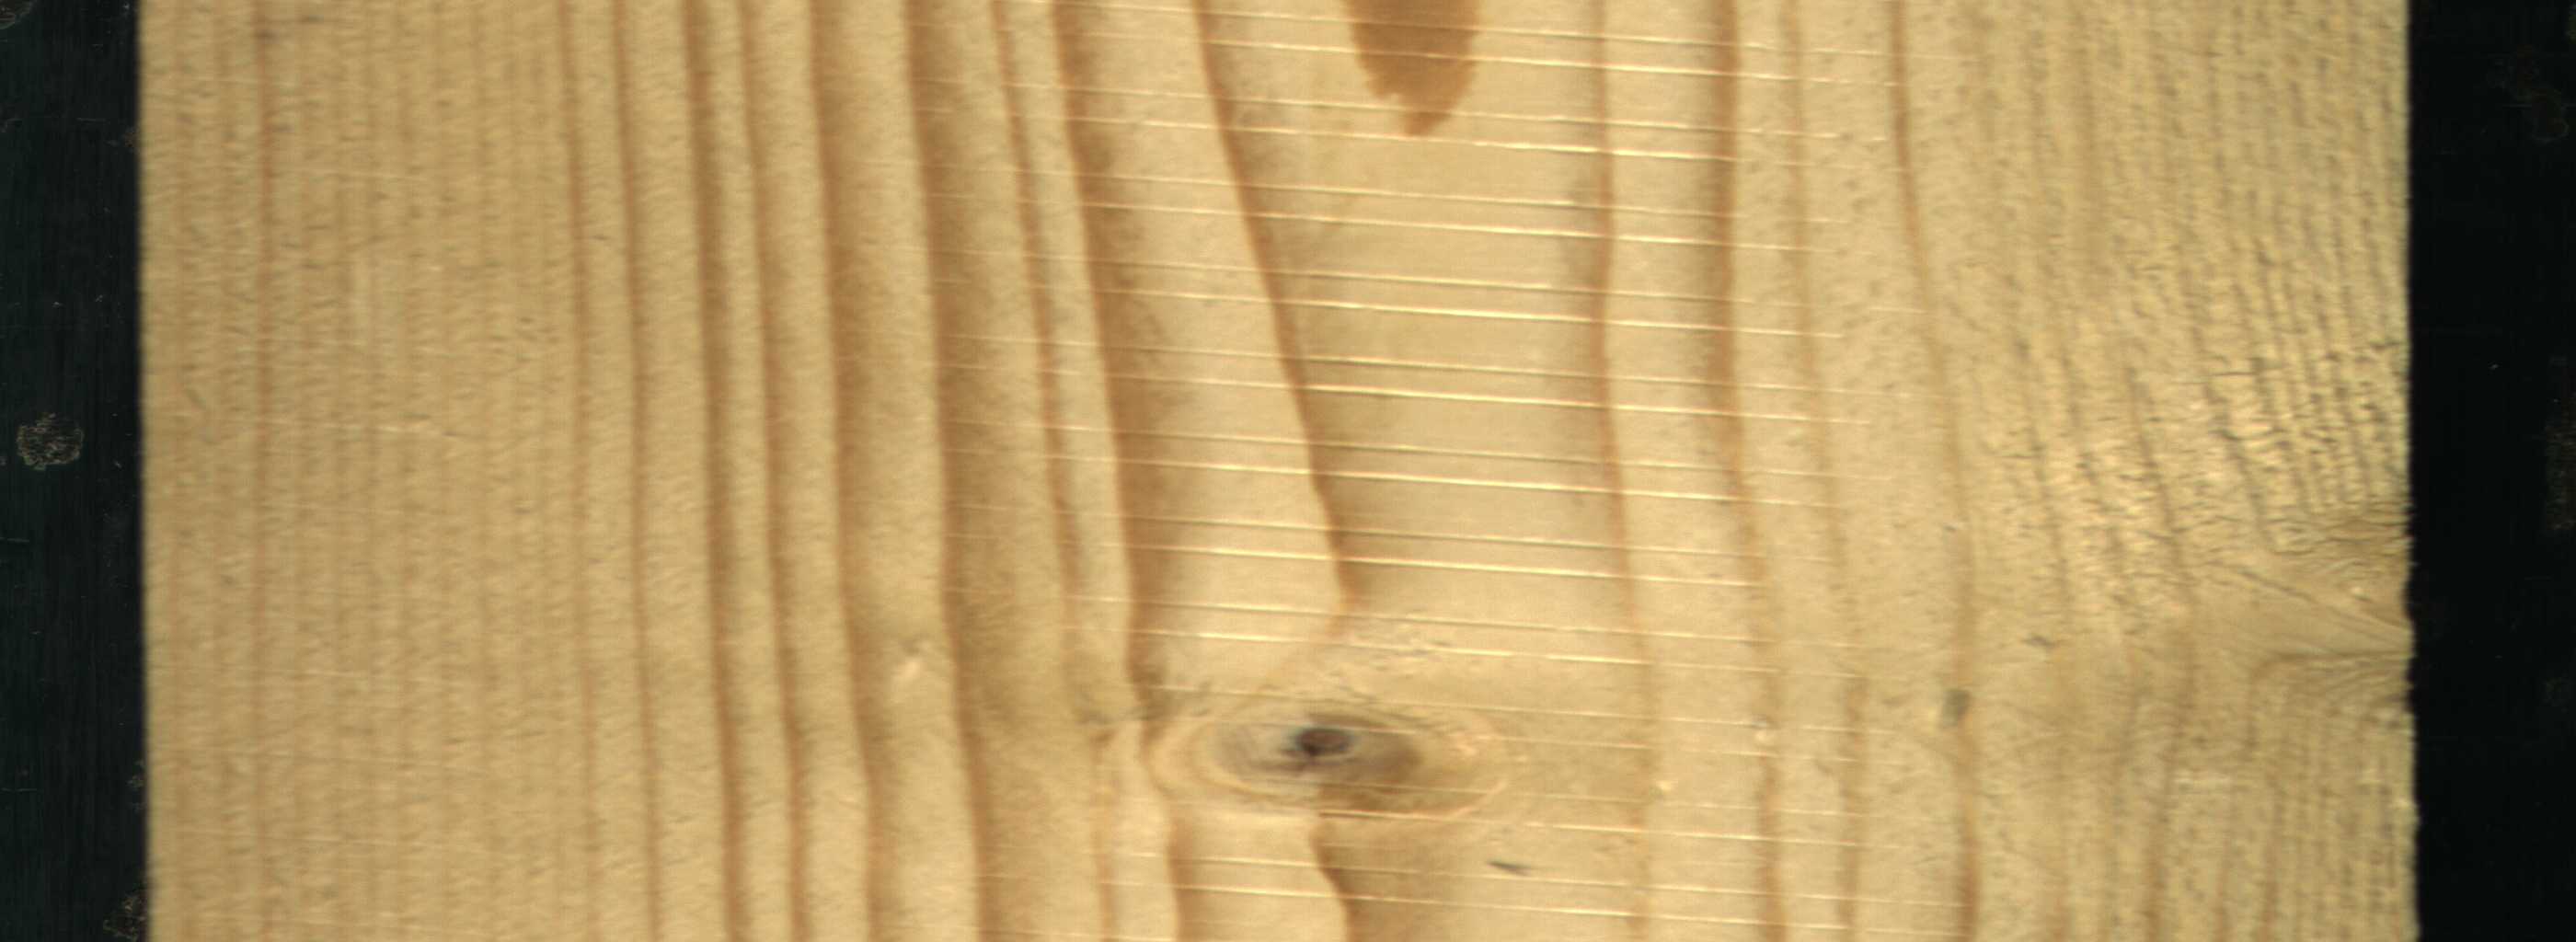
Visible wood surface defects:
Live_Knot